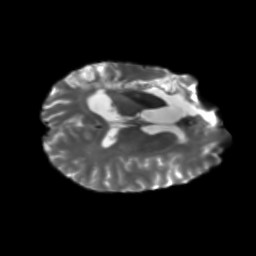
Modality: T2w
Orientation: axial
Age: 37
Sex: female
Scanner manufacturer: siemens
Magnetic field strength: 3 T
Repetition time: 5.25 s
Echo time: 0.08 s